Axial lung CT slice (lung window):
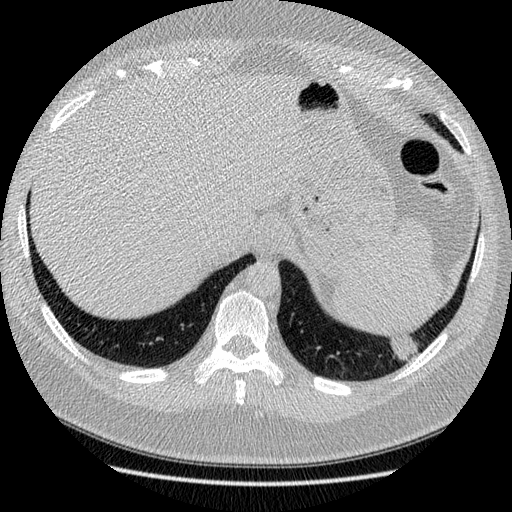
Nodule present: yes
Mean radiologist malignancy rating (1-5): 3.25